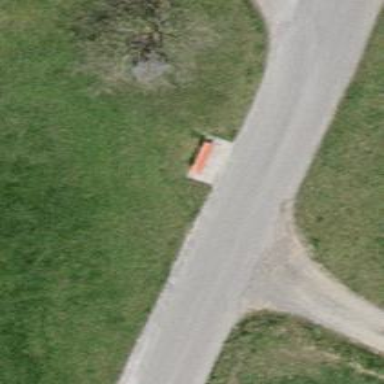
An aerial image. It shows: Red bench.